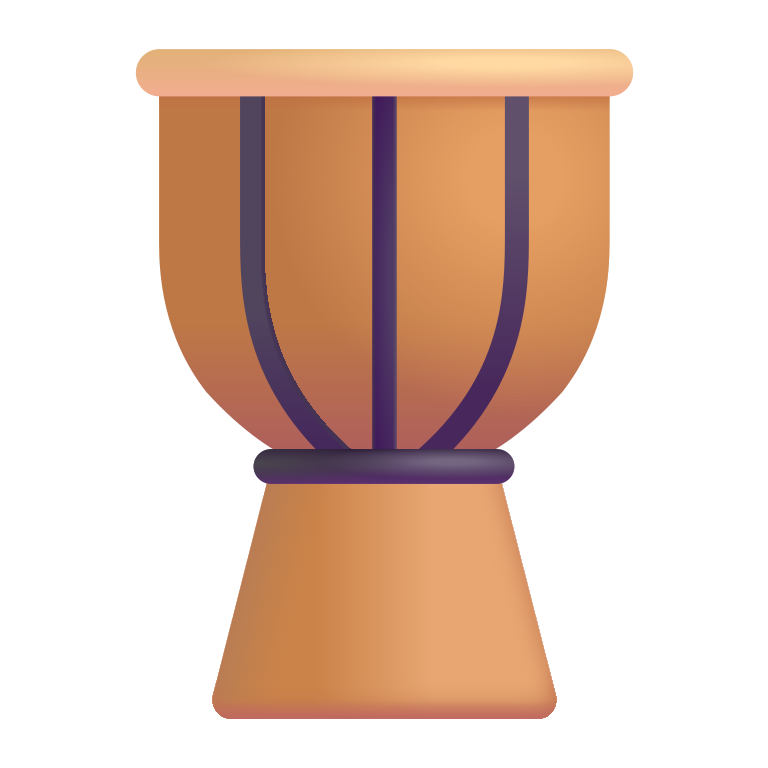
long drum color